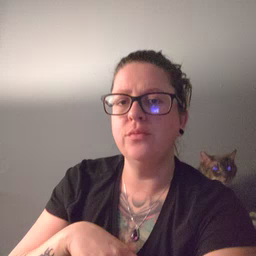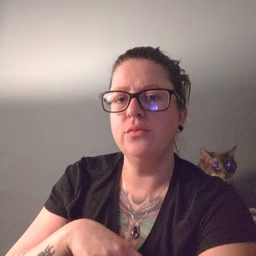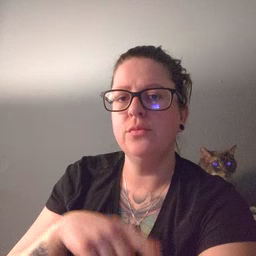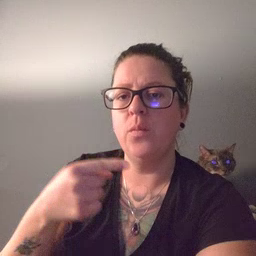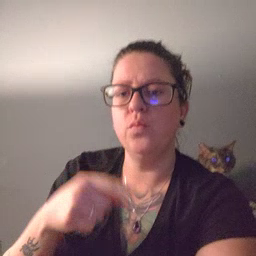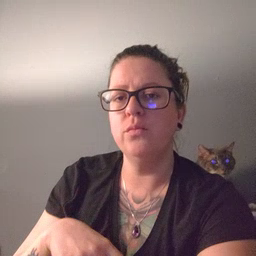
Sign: owie